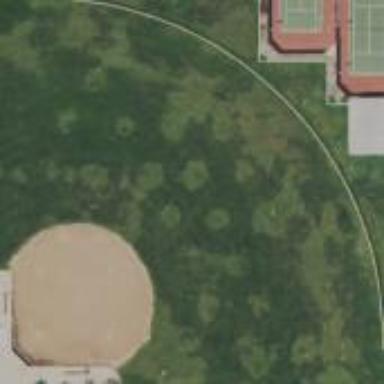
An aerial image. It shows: Baseball pitch for leisure and sports activities.